Question: I am trying to build a book styled website where the content flows on two pages, but how can I build it in a way that the text from the one div, when it overflows, it goes to the next div and not just scrolled down?
I will need to implement this with wordpress as well in the end, so I will need to code something to do this for me. I need to make it work like this:

Any ideas?
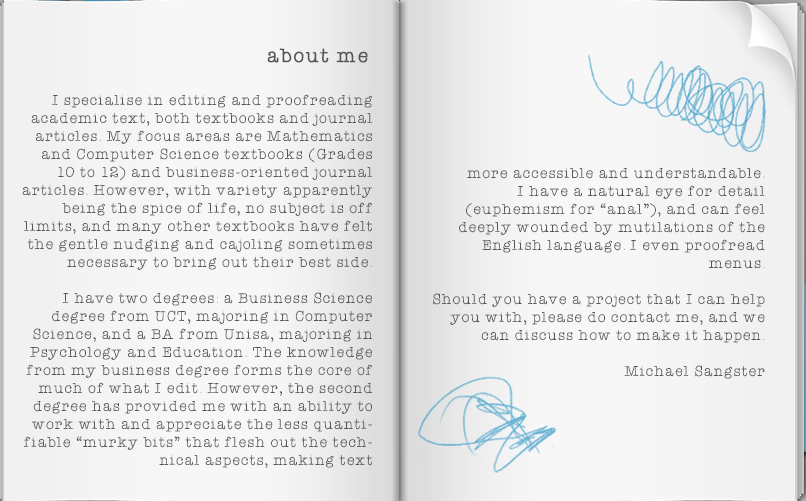
Answer: you can use Multiple columns of CSS3
for 2 columns use this code on the div class/id
'''
#yourDiv{
-webkit-column-count:2; /* Chrome, Safari, Opera */
-moz-column-count:2; /* Firefox */
column-count:2;
}
'''
if you want the text to be Justified like it is usual in books add 'text-align:justify;' to
the code above.
if you want spacing between the columns use 'column-gap:40px;'
for Firefox add '-moz-column-gap:40px;'
for Safari and Chrome add '-webkit-column-gap:40px;'
change the pixels according to your needs.